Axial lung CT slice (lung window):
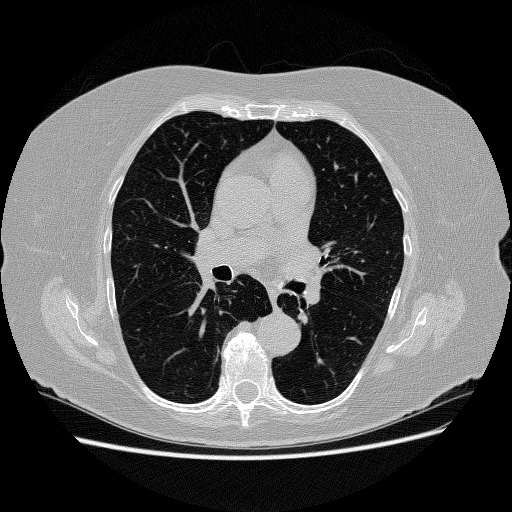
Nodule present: no